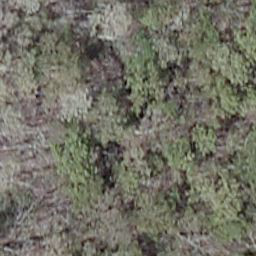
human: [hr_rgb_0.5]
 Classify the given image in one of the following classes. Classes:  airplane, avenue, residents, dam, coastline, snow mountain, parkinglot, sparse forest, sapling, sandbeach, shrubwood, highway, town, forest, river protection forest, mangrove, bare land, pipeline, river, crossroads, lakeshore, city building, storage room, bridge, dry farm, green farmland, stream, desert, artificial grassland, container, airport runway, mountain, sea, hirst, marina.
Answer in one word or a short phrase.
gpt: shrubwood